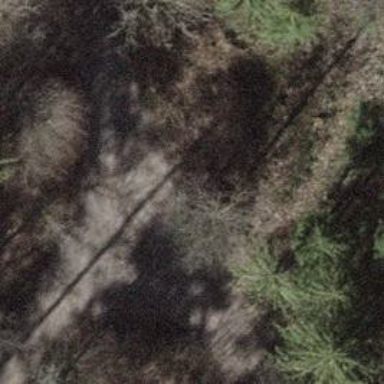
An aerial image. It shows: Unpaved track with grade2 quality type.